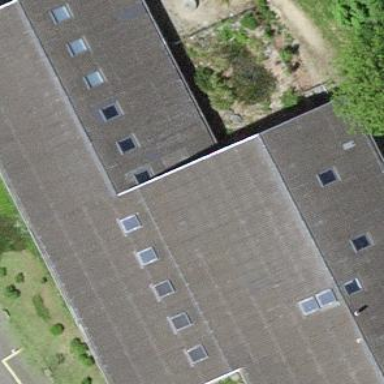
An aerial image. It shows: School building.